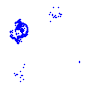
Particle: electron